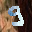
Label: 9